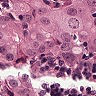
Metastatic tissue present: yes